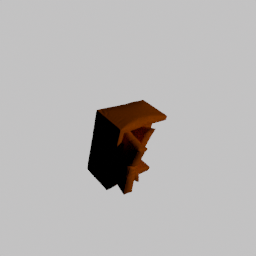
Label: furniture